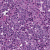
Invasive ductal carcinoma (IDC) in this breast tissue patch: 1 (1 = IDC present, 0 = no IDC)